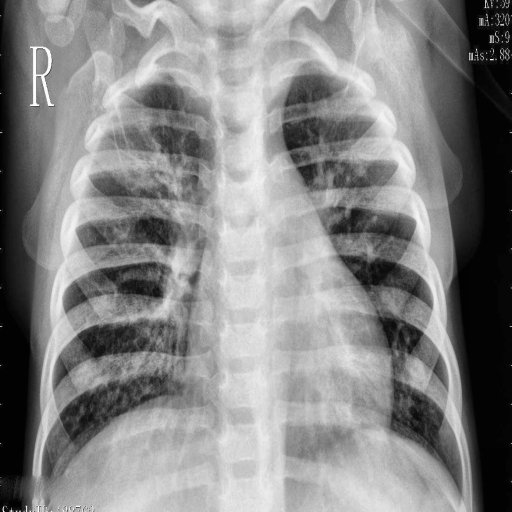
Finding: PNEUMONIA